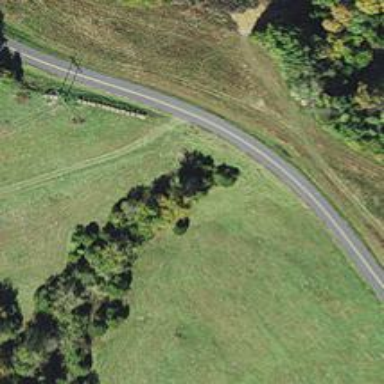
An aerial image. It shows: Secondary road.